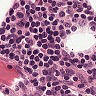
Metastatic tissue present: no